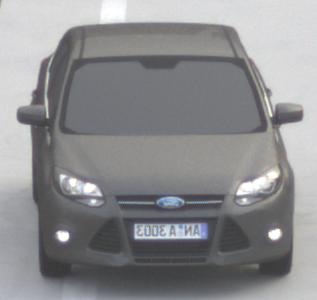
Make: Ford
Model: Focus 1.6 Ti-VCT
Detailed model: Focus (III)
Model produced from: 2011/09
Model produced until: 2014/09
Doors: 5
Color: gray
Road condition: dry road
Daytime: morning or afternoon
Contrast: low contrast